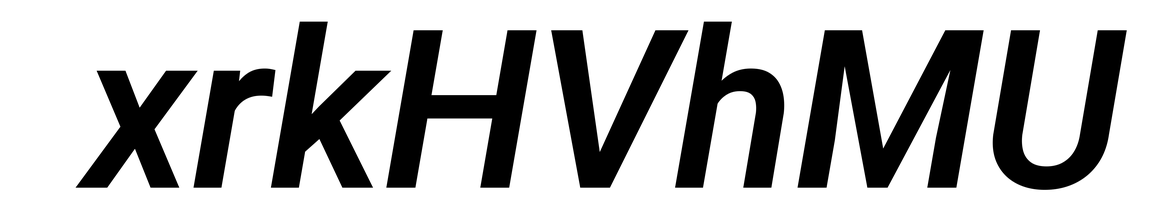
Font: Roboto-Italic_SemiBold_Italic